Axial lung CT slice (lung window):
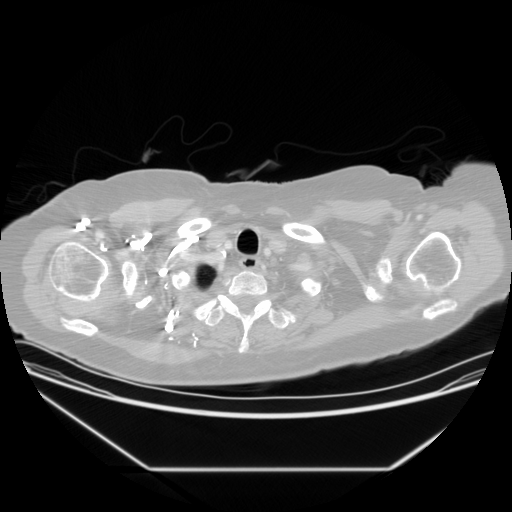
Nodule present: no